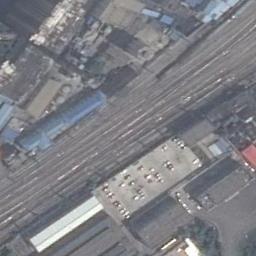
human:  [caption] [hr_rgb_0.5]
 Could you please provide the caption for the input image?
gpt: These railways go through a industrial area .

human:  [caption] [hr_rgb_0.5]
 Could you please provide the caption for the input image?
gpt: There are about ten railway lines here .

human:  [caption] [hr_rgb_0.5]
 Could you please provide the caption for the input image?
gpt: There are several buildings beside the railway .

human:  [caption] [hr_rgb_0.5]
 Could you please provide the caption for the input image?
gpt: The railway is next to some houses .

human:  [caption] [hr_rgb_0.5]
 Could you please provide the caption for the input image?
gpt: There are some buildings beside the railway .